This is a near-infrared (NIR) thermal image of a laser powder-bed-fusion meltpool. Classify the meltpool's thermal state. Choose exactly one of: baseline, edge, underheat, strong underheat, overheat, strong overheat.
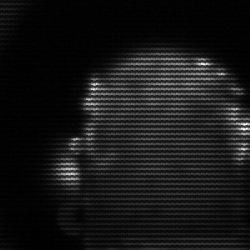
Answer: baseline